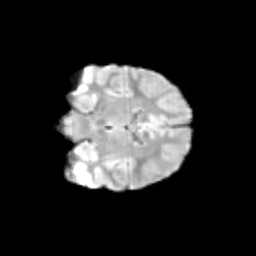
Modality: T2w
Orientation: coronal
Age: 11
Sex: male
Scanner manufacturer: siemens
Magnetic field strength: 3 T
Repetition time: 3.8 s
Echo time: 0.07 s